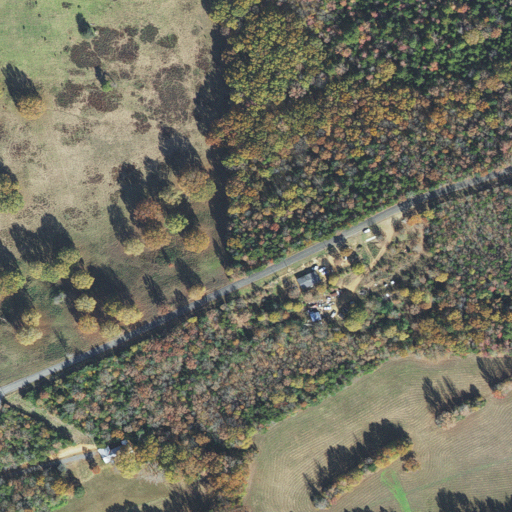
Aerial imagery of ridge(s) in Arkansas named Donald Ridge containing pasture, deciduous forest, evergreen forest, low intensity development, mixed forest, open development, and medium intensity development